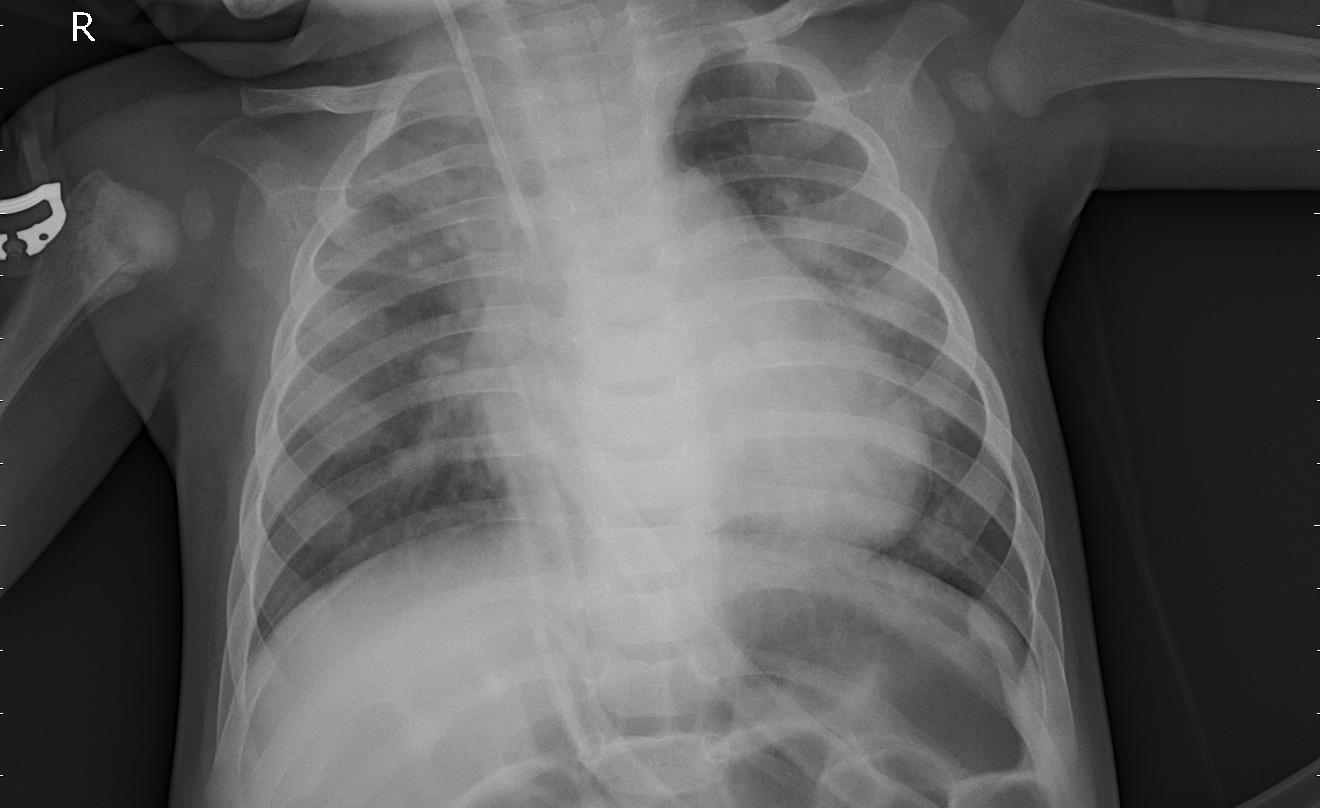
Diagnosis: PNEUMONIA